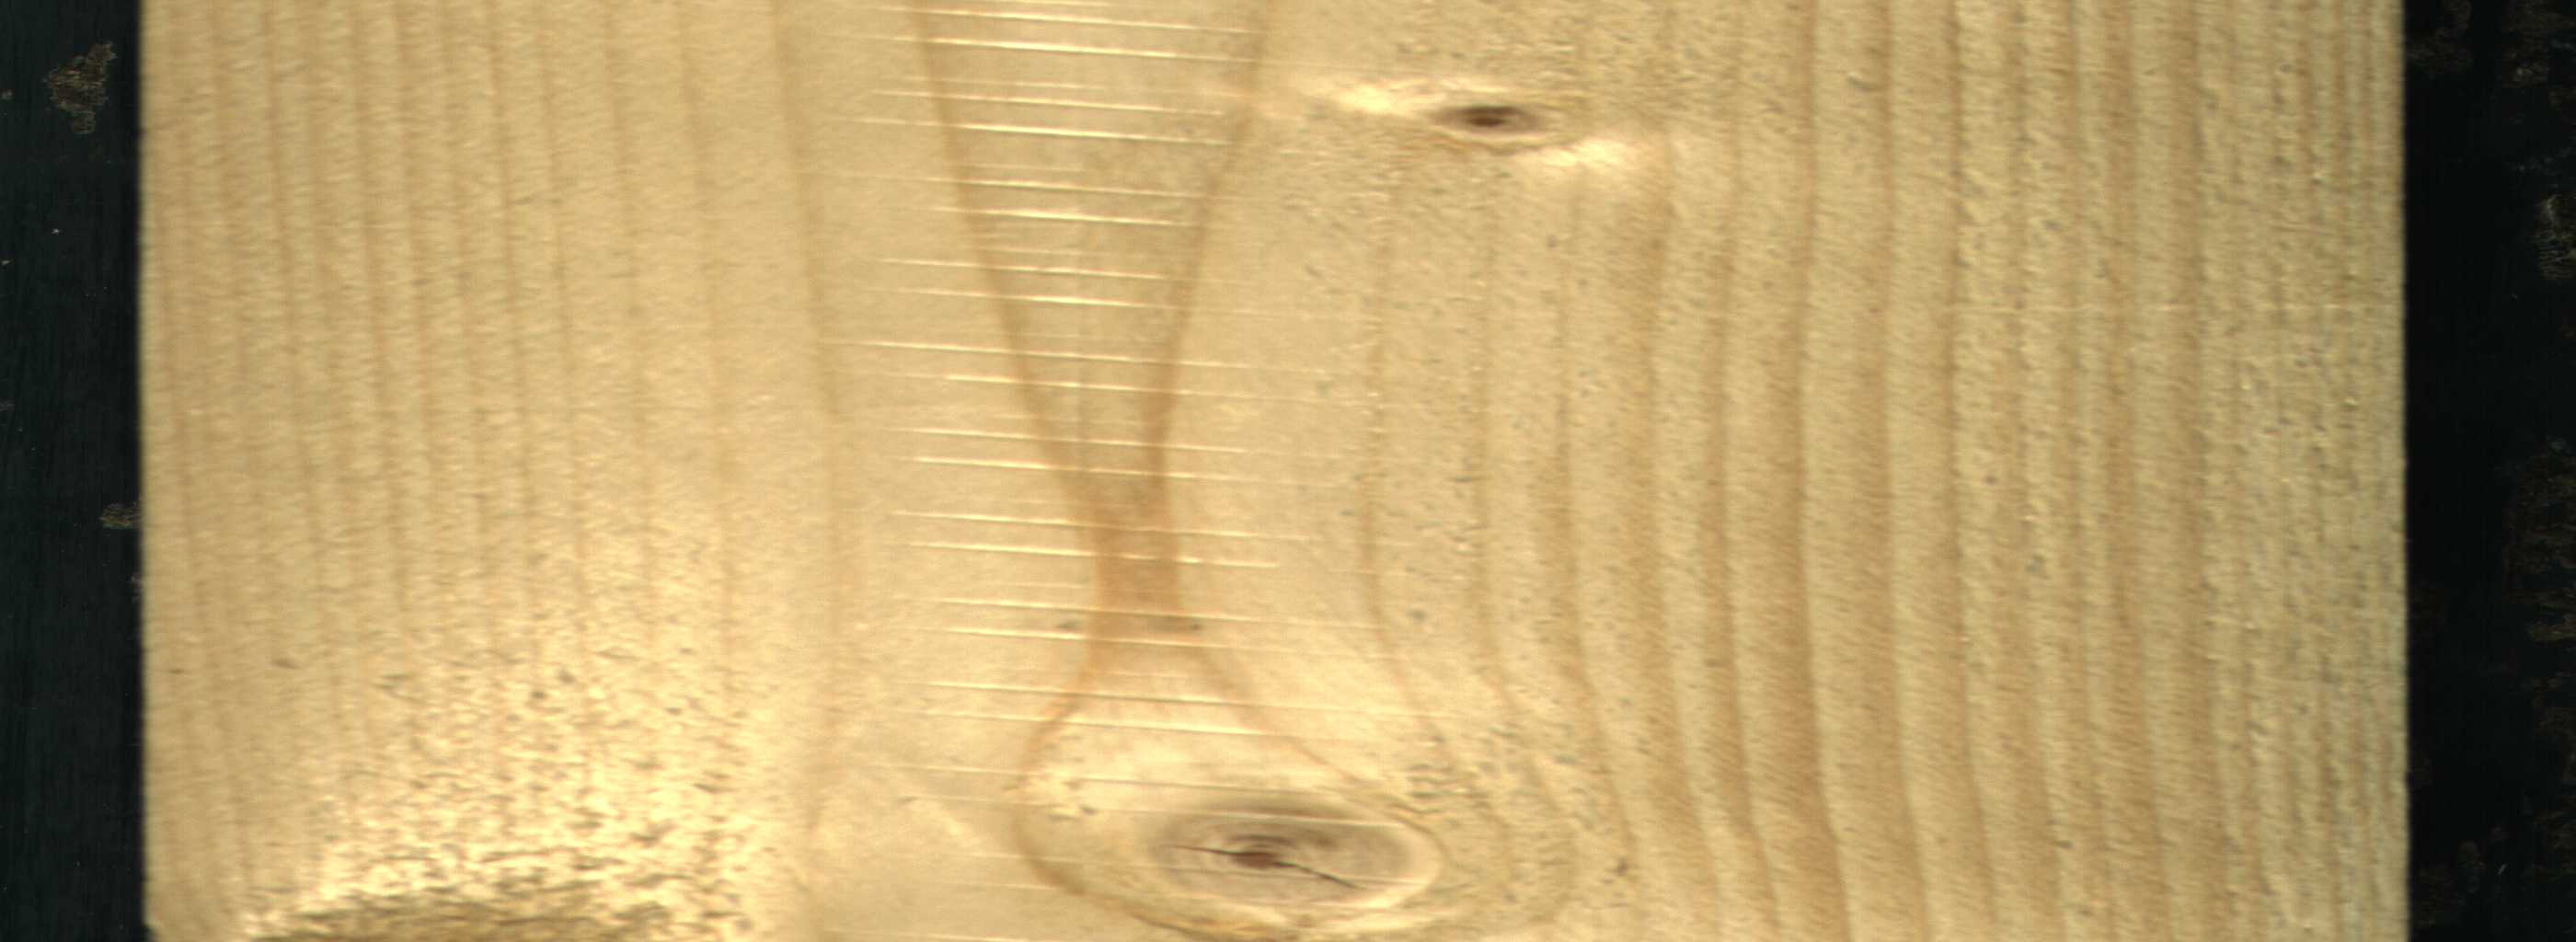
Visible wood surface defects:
knot_with_crack
Live_Knot